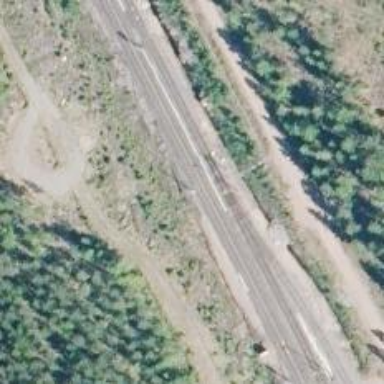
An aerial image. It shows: Rail siding with electrified contact lines.